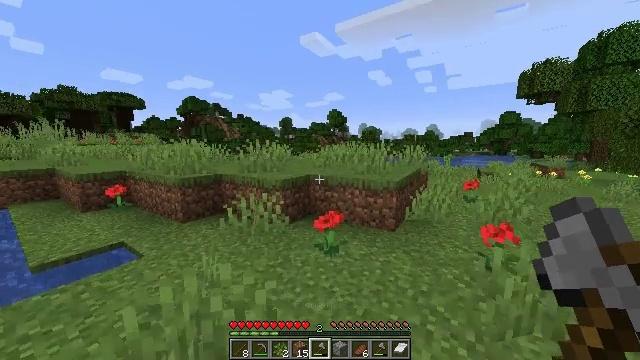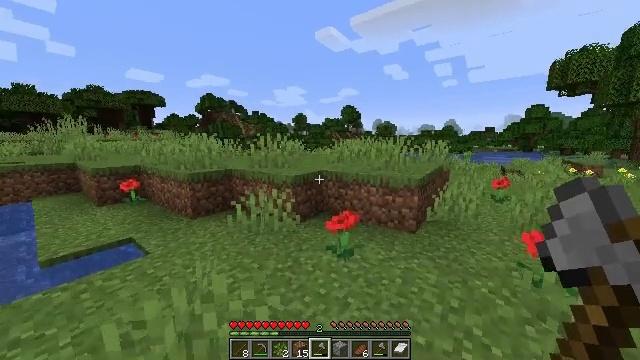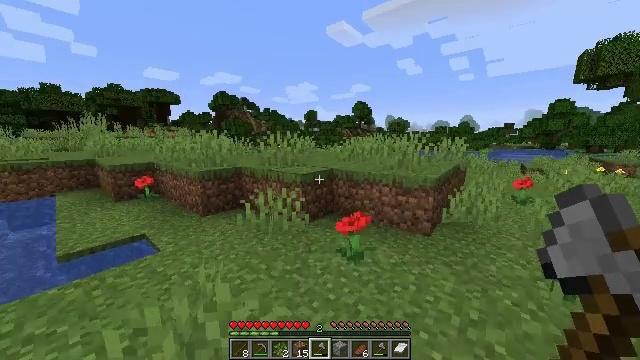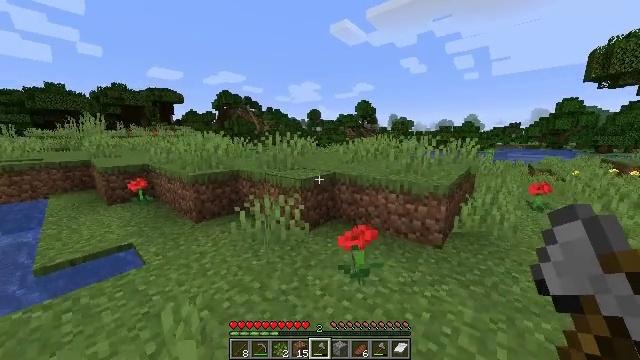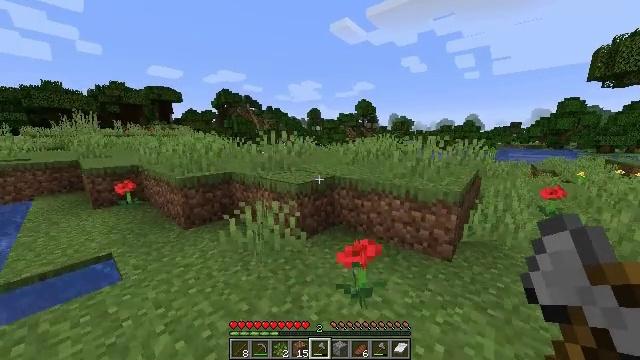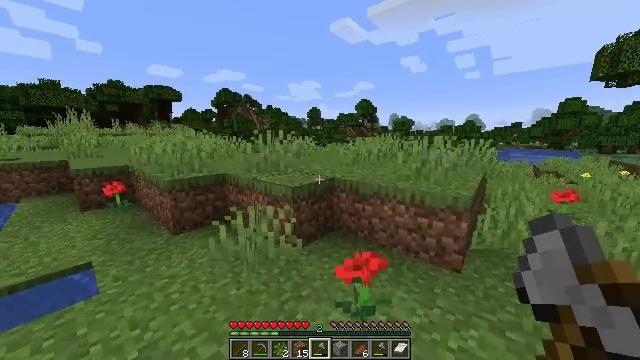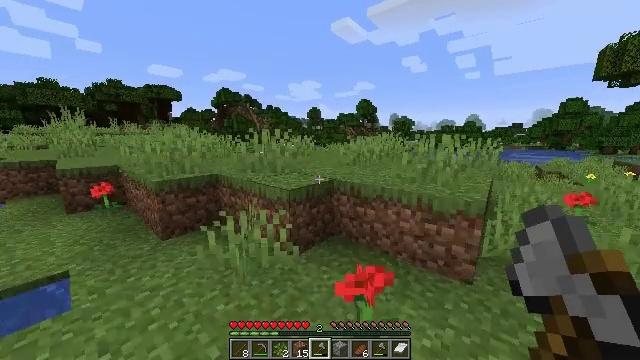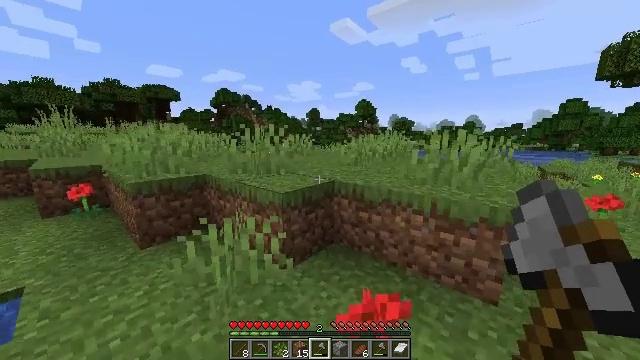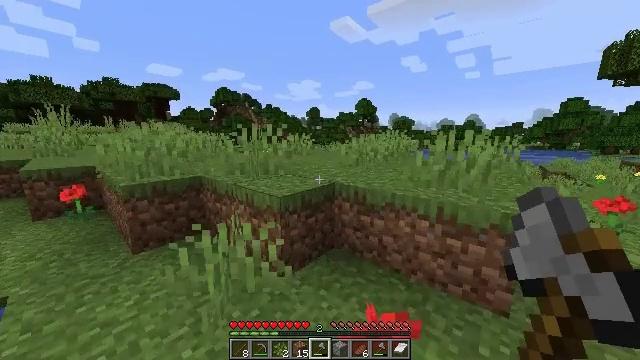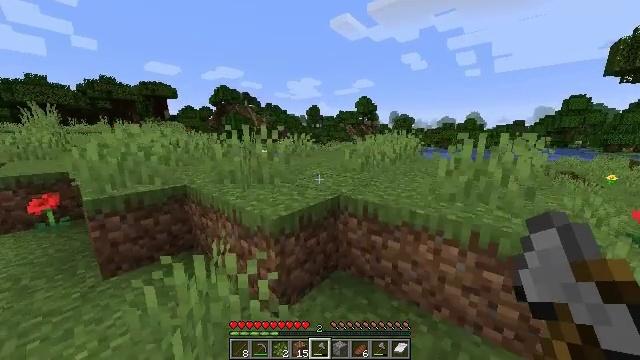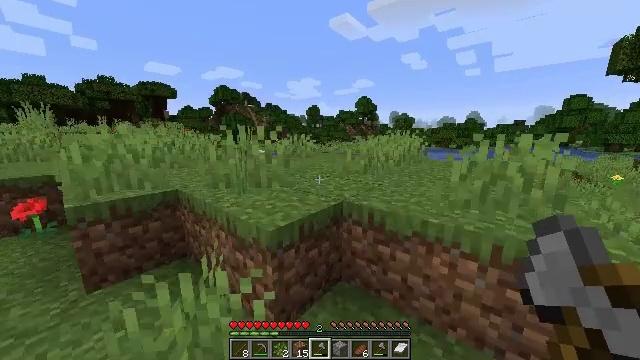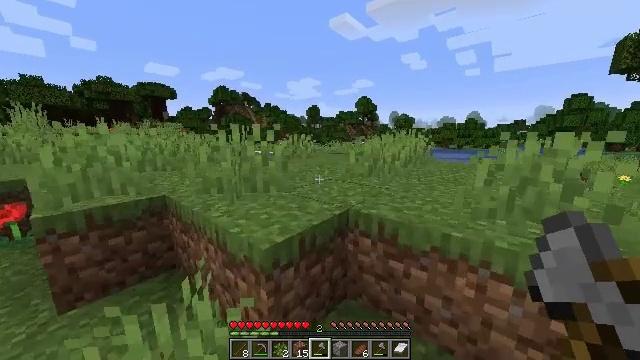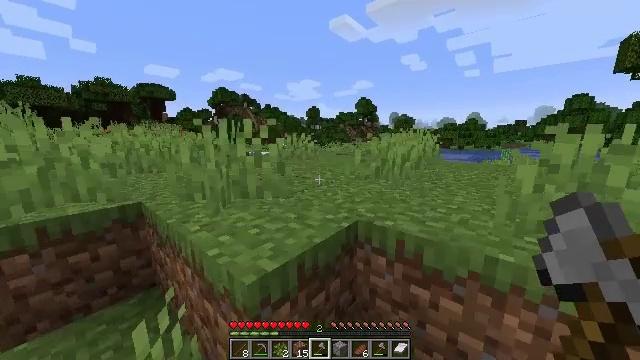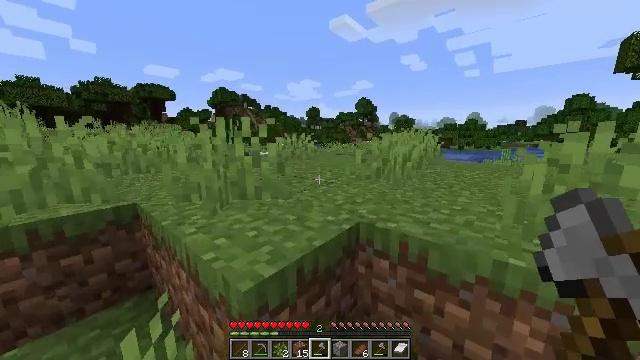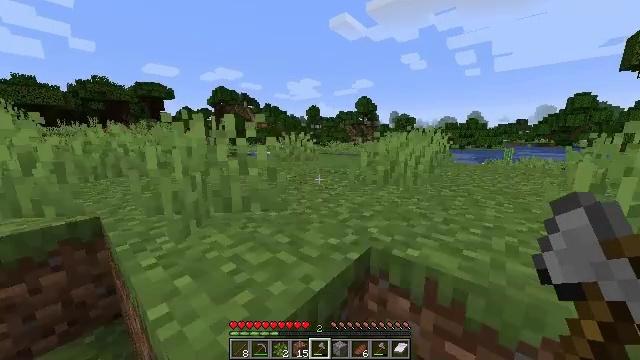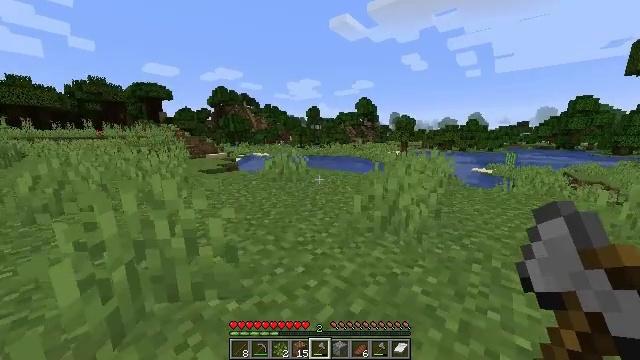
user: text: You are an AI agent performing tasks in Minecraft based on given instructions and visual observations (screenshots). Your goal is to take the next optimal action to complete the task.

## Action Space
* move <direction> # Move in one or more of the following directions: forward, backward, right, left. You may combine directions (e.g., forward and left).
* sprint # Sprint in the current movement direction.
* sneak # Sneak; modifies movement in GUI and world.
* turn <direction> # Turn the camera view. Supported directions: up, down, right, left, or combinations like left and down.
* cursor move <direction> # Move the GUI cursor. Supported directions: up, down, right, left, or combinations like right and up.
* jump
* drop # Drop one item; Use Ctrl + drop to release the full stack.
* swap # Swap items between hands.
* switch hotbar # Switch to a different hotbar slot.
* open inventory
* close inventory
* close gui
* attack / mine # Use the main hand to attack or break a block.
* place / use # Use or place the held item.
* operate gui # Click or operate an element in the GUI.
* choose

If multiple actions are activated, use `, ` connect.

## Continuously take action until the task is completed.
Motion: motion action
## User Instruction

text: Collect sugar cane near water sources.
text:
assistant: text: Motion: move forward, sprint, turn left and down
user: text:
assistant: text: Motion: move forward, sprint, turn left
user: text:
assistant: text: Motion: move forward, sprint
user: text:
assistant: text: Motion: move forward, sprint
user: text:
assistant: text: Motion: move forward, sprint
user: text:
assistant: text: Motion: move forward, sprint
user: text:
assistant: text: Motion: move forward, sprint
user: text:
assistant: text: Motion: move forward, sprint
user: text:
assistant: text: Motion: move forward, sprint
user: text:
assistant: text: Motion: move forward, sprint
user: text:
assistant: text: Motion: move forward, sprint
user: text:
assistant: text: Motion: move forward, sprint
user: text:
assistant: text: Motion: move forward, sprint
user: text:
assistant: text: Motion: move forward, sprint
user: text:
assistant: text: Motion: move forward, sprint, jump
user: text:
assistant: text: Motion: move forward, sprint, jump
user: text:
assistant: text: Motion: move forward, sprint, jump
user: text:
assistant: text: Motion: move forward, sprint, jump
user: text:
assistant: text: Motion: move forward, sprint, jump
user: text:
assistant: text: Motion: move forward, sprint
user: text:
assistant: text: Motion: move forward, sprint
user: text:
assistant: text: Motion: move forward, sprint
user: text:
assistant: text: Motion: move forward, sprint
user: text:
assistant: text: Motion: move forward, sprint, turn left
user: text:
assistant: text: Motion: move forward, sprint, turn left
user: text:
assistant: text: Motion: move forward, sprint, turn left
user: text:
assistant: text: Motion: move forward, sprint, turn left
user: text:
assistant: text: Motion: move forward, sprint
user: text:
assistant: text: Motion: move forward, sprint
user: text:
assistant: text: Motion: move forward, sprint